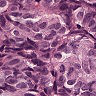
Metastatic tissue present: yes